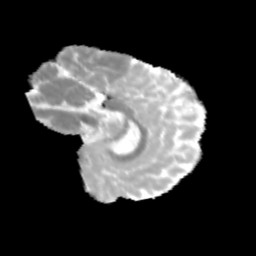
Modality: MD
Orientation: sagittal
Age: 11
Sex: male
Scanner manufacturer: siemens
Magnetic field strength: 3 T
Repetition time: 3.8 s
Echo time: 0.07 s